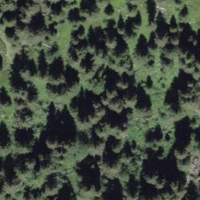
EUNIS habitat code: 44
Species observed at this site:
Vaccinium myrtillus